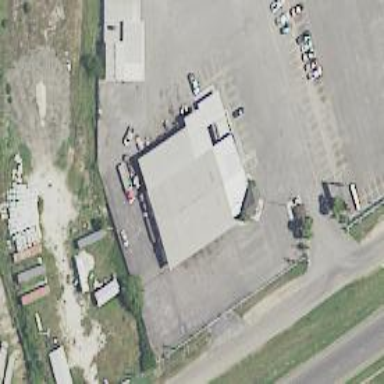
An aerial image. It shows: Part of building.